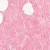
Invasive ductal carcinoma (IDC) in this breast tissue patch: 0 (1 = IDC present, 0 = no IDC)